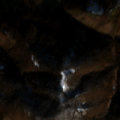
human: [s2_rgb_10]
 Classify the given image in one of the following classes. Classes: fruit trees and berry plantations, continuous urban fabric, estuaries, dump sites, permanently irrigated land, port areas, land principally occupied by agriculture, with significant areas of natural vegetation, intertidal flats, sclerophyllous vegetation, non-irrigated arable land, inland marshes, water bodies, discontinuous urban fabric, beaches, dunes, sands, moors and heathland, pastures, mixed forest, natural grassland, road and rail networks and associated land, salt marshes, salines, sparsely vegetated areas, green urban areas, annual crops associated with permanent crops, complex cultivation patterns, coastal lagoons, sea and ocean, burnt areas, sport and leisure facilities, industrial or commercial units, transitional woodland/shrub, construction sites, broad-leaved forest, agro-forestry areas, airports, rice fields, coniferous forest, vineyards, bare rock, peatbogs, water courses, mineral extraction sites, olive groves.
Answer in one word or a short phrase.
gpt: pastures, broad-leaved forest